Question: I'm trying to skew one single corner of my div background as shown at the green checkmark in the image below:

In CSS3 I'm however unable to achieve that, skewing completely skews every corner. I just want to skew the bottom right corner to the left (say 25px) and maintain the perspective (as shown in the image above).
'''
background-image: url('http://rtjansen.nl/images/stackoverflow.png');
-webkit-transform: skew(-45deg);
'''
Fiddle: <URL>
My code is:
'''
div {
width: 300px;
height:80px;
margin-left:40px;
background-image: url('http://rtjansen.nl/images/stackoverflow.png');
-webkit-transform: skew(-45deg);
}
'''
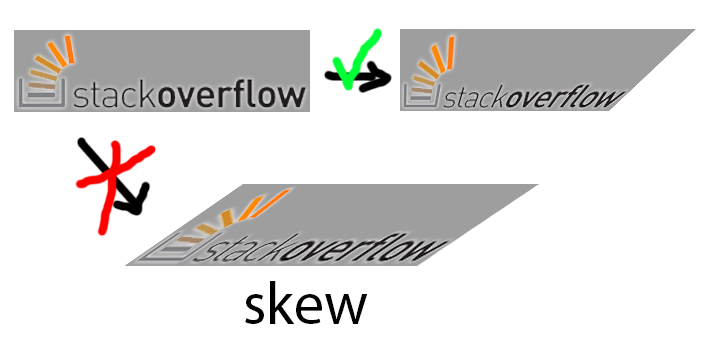
Answer: All you need to do is to think in 3d:
'''
div {
width: 300px;
height:80px;
margin-left:40px;
background-image: url('http://rtjansen.nl/images/stackoverflow.png');
-webkit-transform: perspective(100px) rotateX(-25deg);
-webkit-transform-origin: left center;
-moz-transform: perspective(100px) rotateX(-25deg);
-moz-transform-origin: left center;
}
'''
<URL>
explanation: you are rotating the element towards you in the upper part. But, the perspective (handled though the transform origin, it's a function !) makes the left hand rotation not to translate in an horizontal movement.
See how can be controlled what is the final size
<URL>